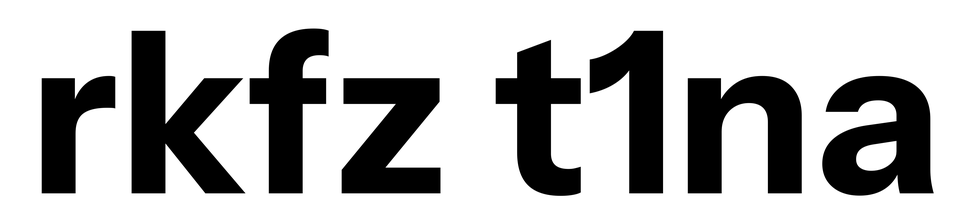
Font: InstrumentSans_Bold